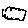
Label: cloud